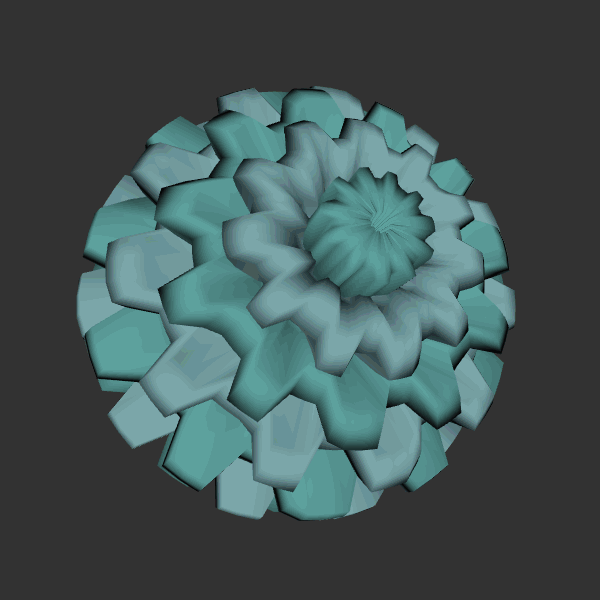
Background: dark